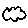
Label: cloud